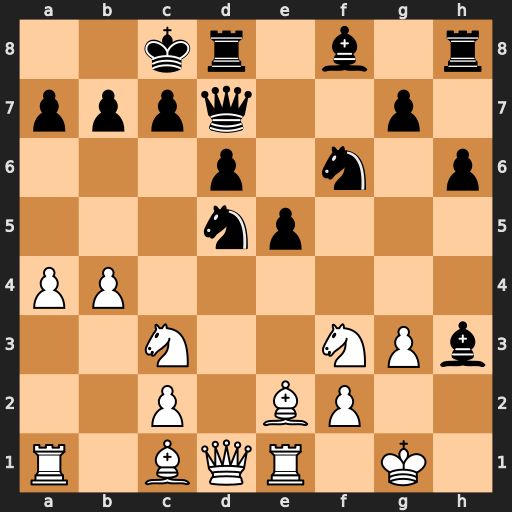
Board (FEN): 2kr1b1r/pppq2p1/3p1n1p/3np3/PP6/2N2NPb/2P1BP2/R1BQR1K1
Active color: w
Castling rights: -
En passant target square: -
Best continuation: Nxd5